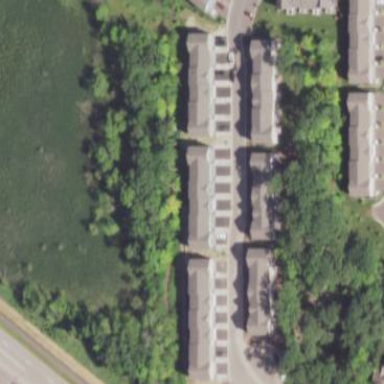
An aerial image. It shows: Residential area with townhomes.